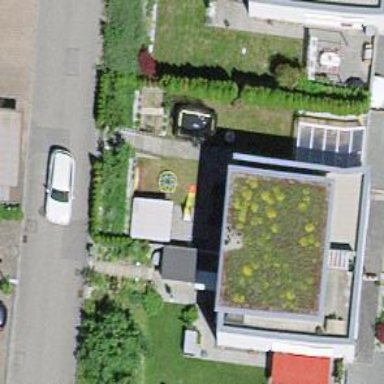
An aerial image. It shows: Simple and straightforward house.